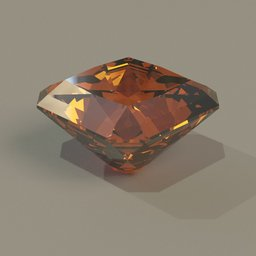
Label: decoration